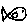
Label: fish